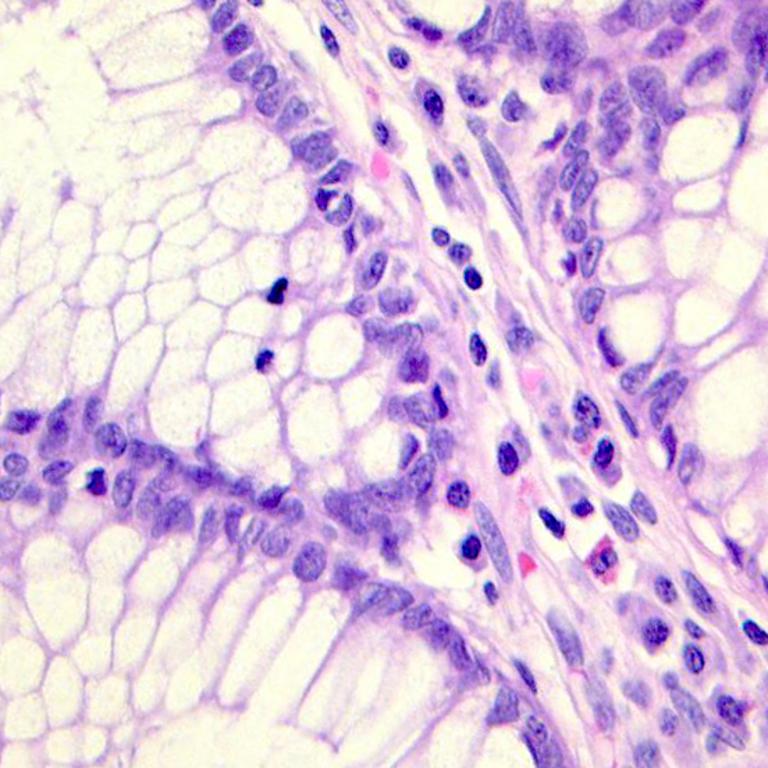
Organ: colon
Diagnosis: benign